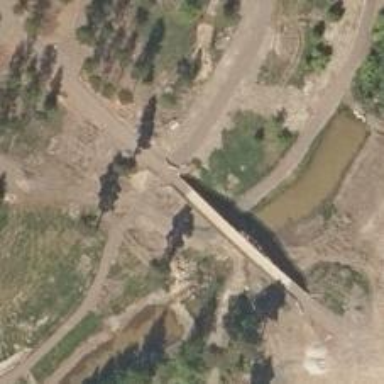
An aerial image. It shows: Footway on bridge.